Question: Count the number of objects in the diagram.
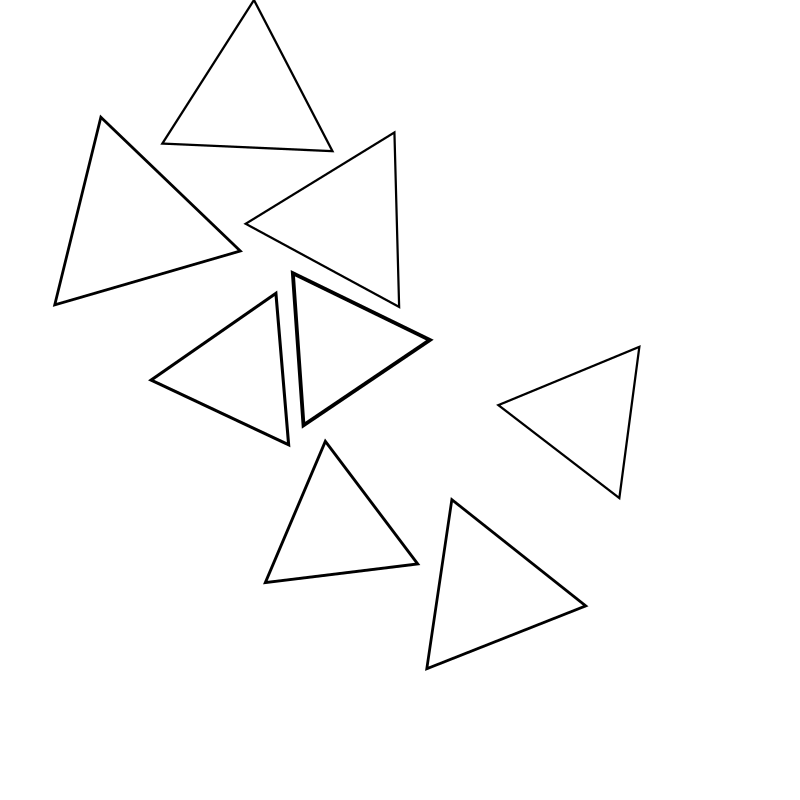
Answer: 8